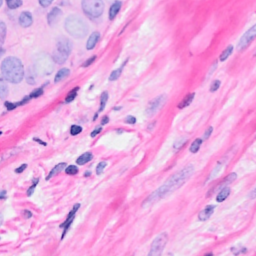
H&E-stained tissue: Breast